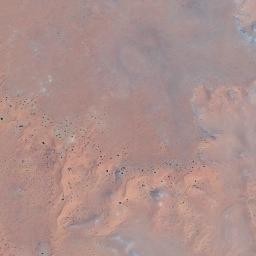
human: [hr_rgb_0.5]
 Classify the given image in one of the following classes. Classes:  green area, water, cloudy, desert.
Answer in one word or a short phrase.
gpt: desert